Question: I am using the Google Android Development Tools (Eclipse) with the Phonegap 2.9 plugin to build an Android app. I want to get my app to show a splash screen. I am trying to follow <URL>.
I edited 'app/res/xml/config.xml' accordingly. But, the instructions get vague at a point. It says:
> Copy the splash screen image into the Android project's res/drawable
directory.
However, it doesn't tell mew what to name the files, and is unclear how to implement them. What I do have are directories named 'drawable-mdpi', 'drawable-ldpi', 'drawable-hdpi', and 'drawable-xhpdi', I tried placing a 'splash.png' file with the right dimensions in each of them.
When I build the '.APK' file, and test it on my phone, what I get is a default screen with a black bar at the top that contains the name of my app. This screen seems to be generated from a file called '/res/layout/activity_main.xml':

How do I remove this default layout and get my own splash screens to display?
Based on information in <URL>, have this code in my 'MainActivity.java':
'''
public void onCreate(Bundle savedInstanceState) {
super.onCreate(savedInstanceState);
super.setIntegerProperty("splashscreen", R.drawable.splash);
super.loadUrl(Config.getStartUrl(), 2000);
super.loadUrl("file:///android_asset/www/index.html");
adView = new AdView(this, AdSize.BANNER, AdMob_Ad_Unit);
LinearLayout layout = super.root;
layout.addView(adView);
AdRequest request = new AdRequest();
adView.loadAd(request);
}
'''
Unfortunately, it has not changed anything.
---
I'mnot sure exactly what has changed, but right now my splash screen does seem to show, but I'm still getting this default screen with the black bar at top flickering and appearing before my splash screen. How do I kill this screen from appearing?
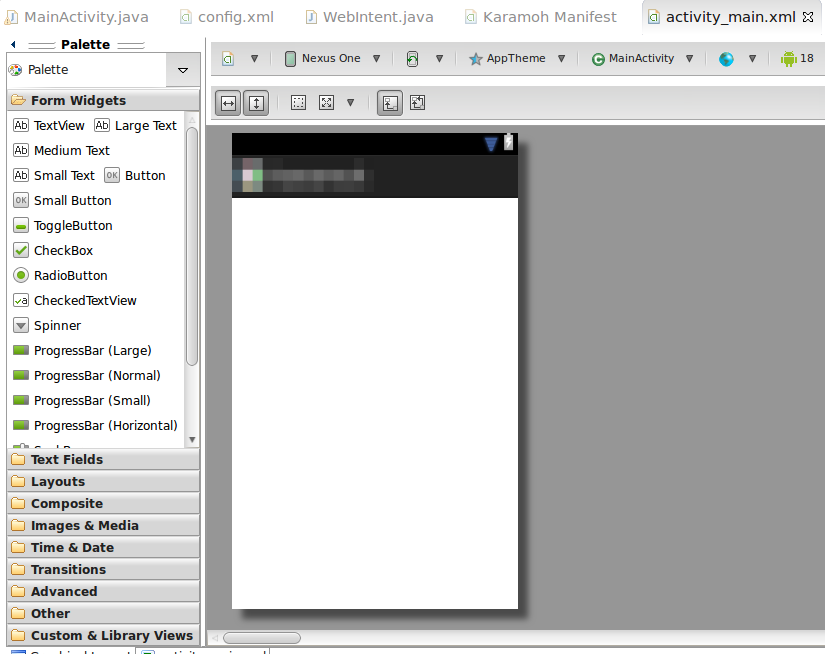
Answer: 1. Call loadUrl only once. This call should be the one where you call it with a delay parameter, if you want to show the splash.
2. In the AndroidManifest.xml, if you make the android:theme="@android:style/Theme.NoTitleBar", it should remove the title bar from all the screens in your app. The splash screen plugin seems to be doing it only for the splash screen, but your requirement seems to be for the entire app.